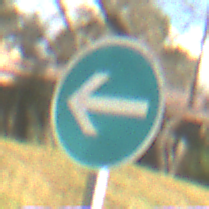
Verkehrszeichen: VorgeschriebeneFahrtrichtungHierLinks
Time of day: MorningAfternoon
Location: Outdoor (Nature)
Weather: PartlyCloudy
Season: NotSpecified
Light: Natural